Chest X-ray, PA view. Patient: 79 years old, sex F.
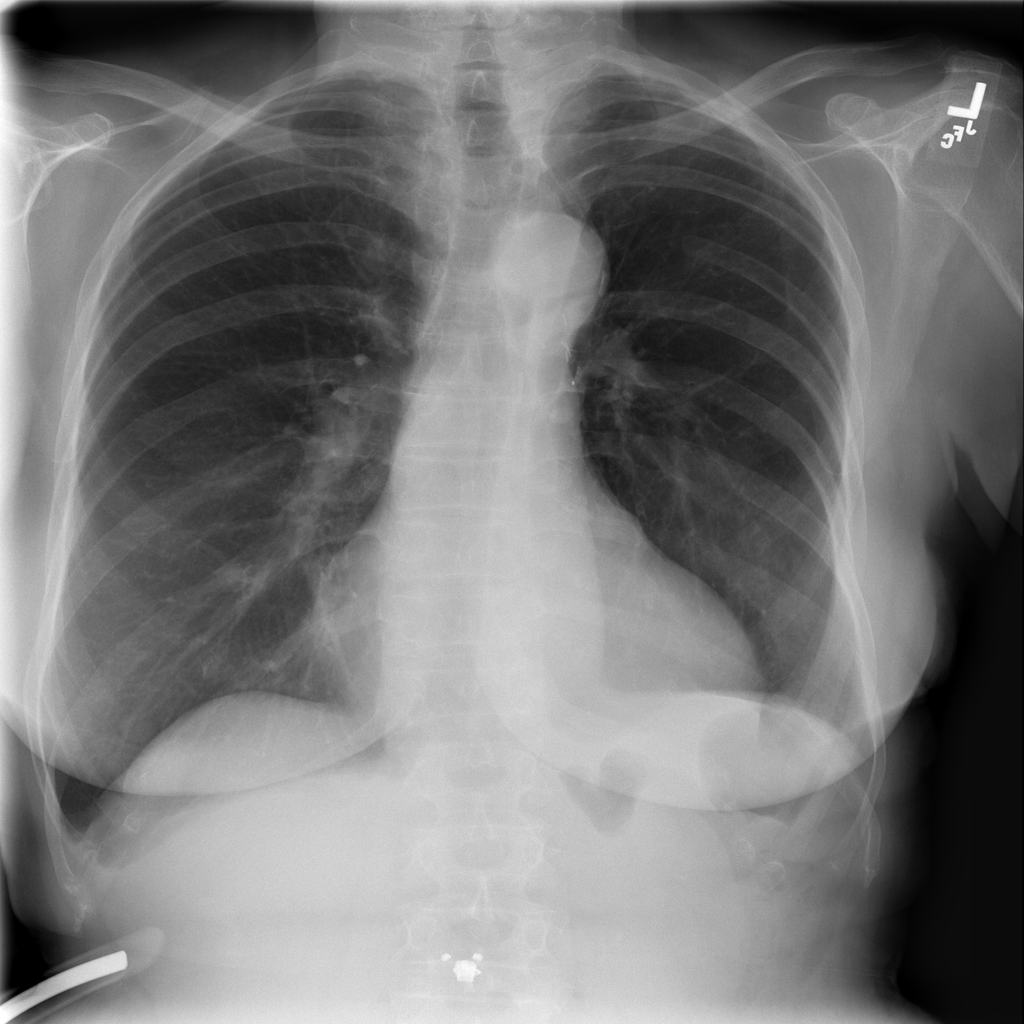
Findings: No Finding